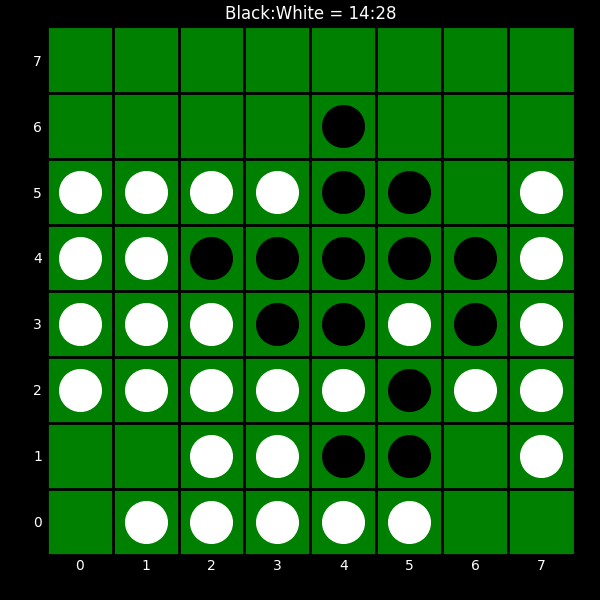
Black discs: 14
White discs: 28